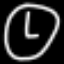
Label: clock